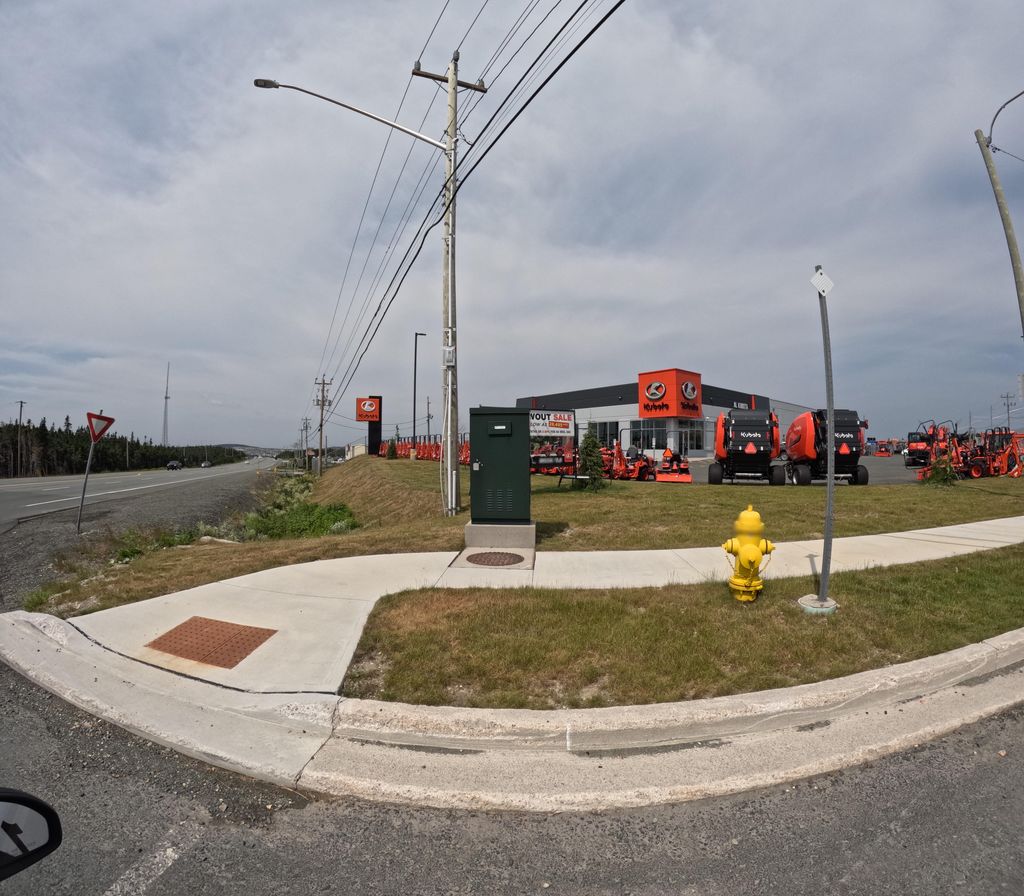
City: st_johns